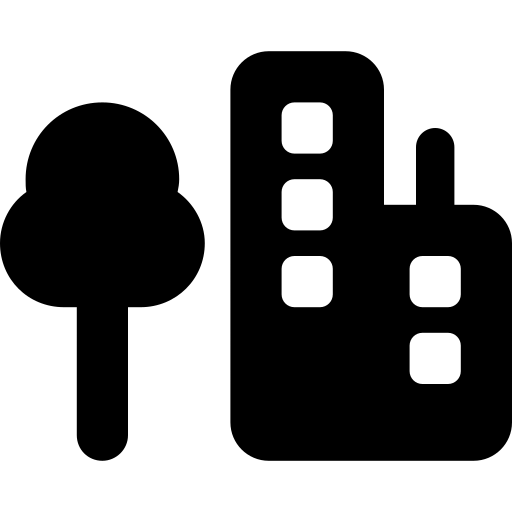
Tags: icon, FontAwesome, fa-icon, solid, tree, city